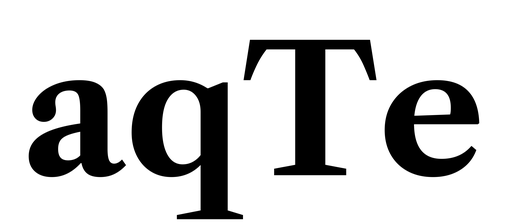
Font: LibreCaslonText_Bold